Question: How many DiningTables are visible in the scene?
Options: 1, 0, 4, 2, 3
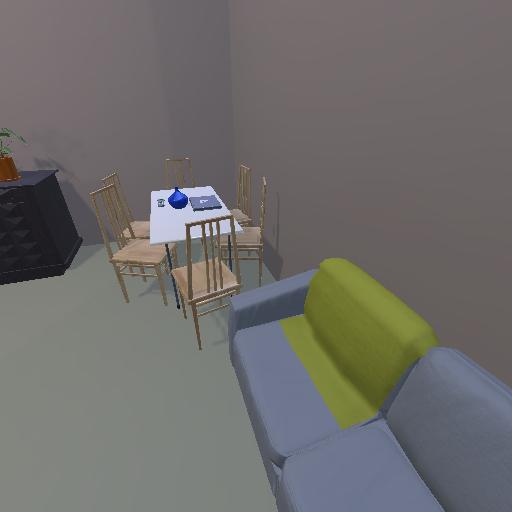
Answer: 1